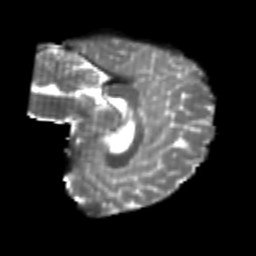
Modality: T2w
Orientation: sagittal
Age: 23
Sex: female
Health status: healthy
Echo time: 0.074 s